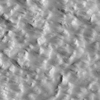
Label: not_dusty